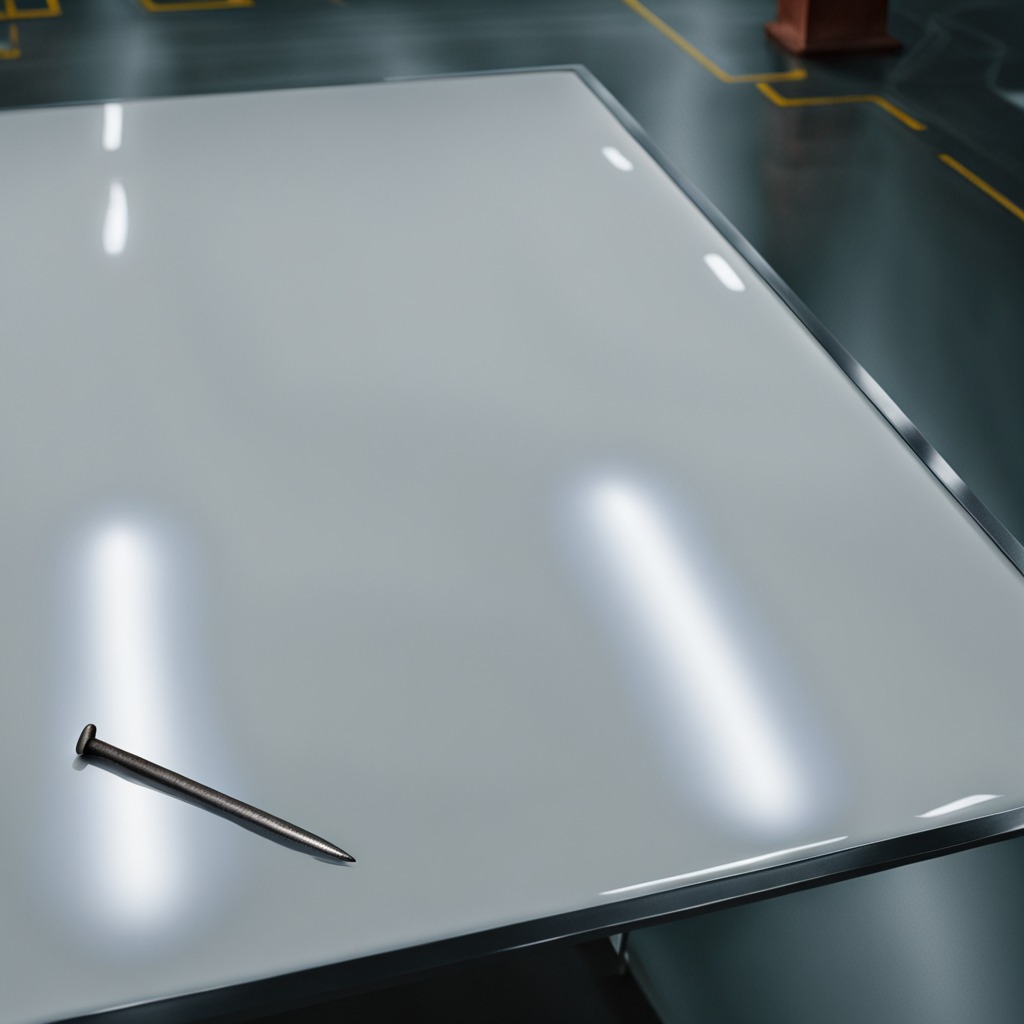
A nail is lying on a table.